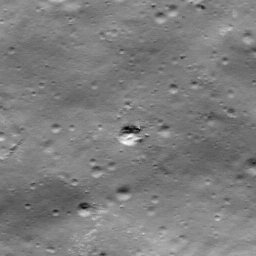
Pit: Rutherfurd 1b
Host crater: Rutherfurd
Host type: impact_melt
Lunar coordinates: latitude -60.779, longitude 348.186